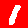
Digit: 1